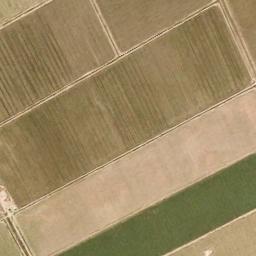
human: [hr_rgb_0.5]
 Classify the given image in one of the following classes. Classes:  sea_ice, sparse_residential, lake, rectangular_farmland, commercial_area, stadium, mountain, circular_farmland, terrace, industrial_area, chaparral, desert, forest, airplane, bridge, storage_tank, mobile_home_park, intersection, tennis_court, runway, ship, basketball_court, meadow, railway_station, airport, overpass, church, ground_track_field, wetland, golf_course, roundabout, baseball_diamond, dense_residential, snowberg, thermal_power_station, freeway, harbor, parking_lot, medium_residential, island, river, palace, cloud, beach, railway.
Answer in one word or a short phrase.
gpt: rectangular_farmland